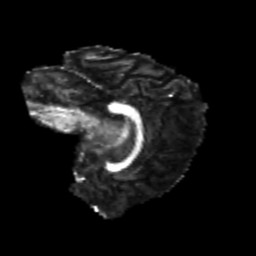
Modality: FA
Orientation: sagittal
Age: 18
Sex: female
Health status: healthy
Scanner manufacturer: philips
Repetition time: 7.389 s
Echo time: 0.08599 s